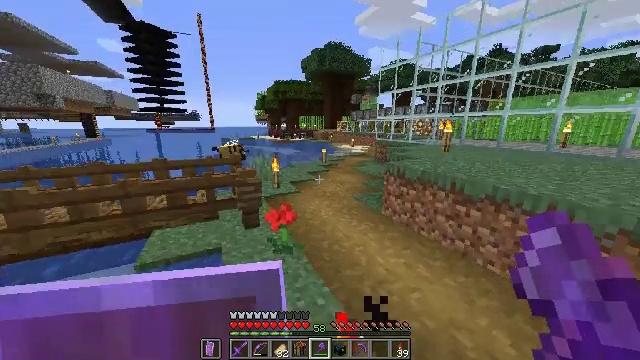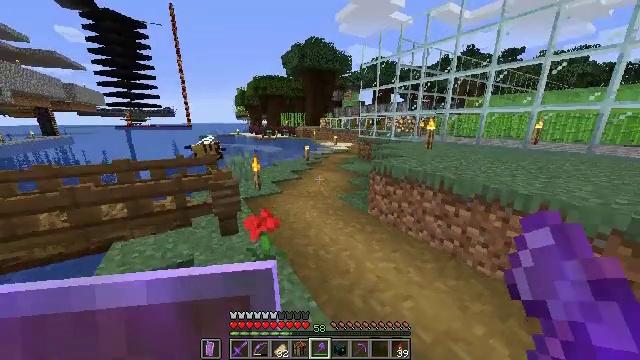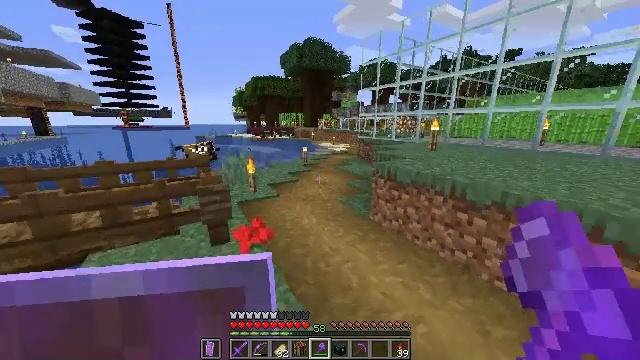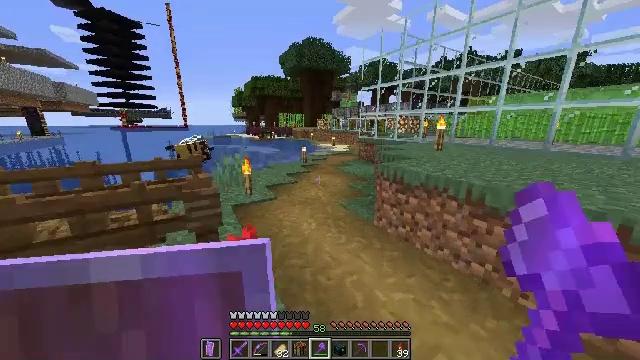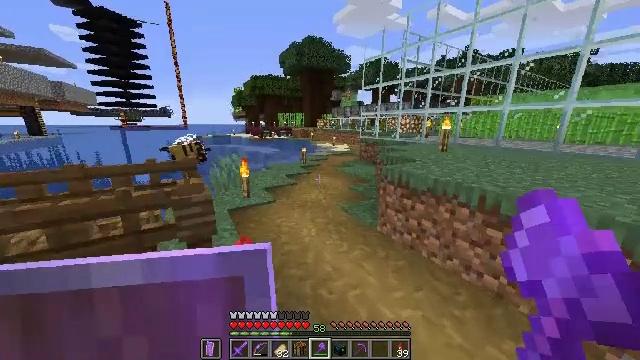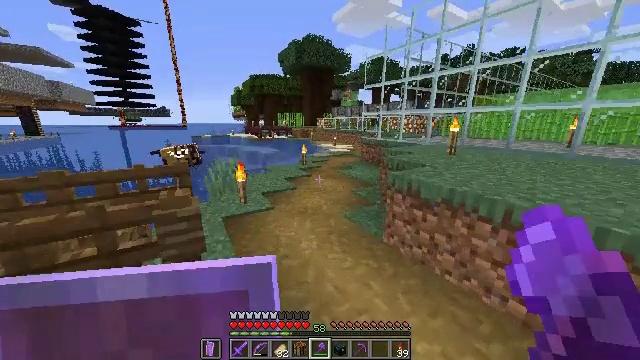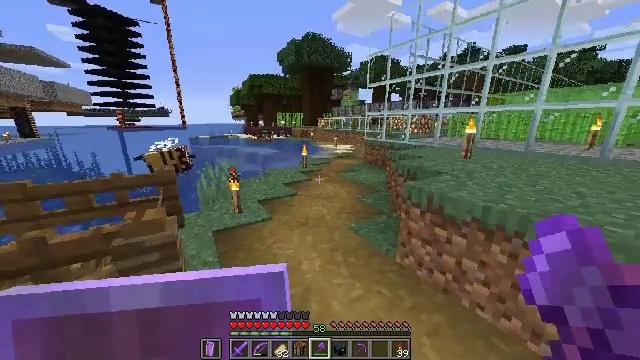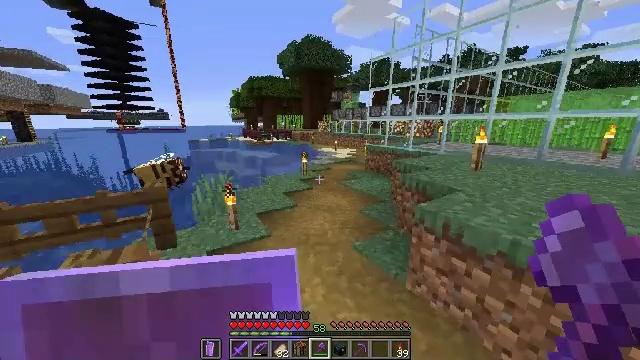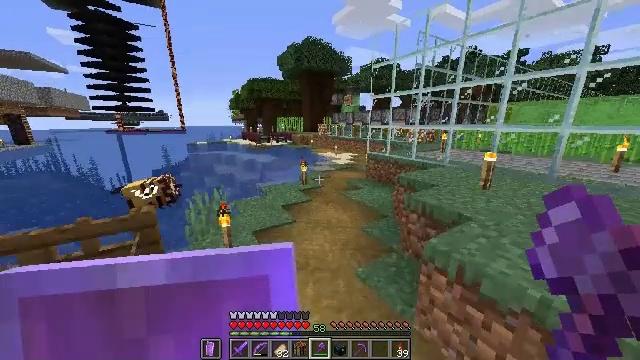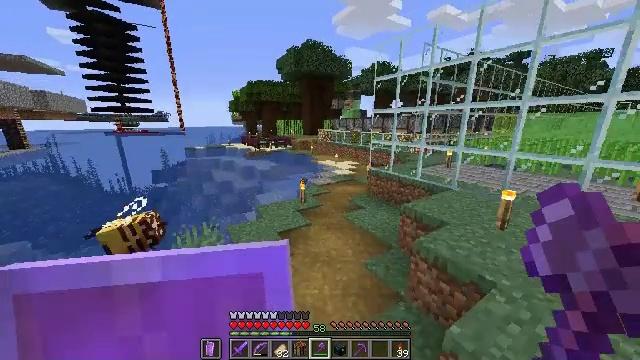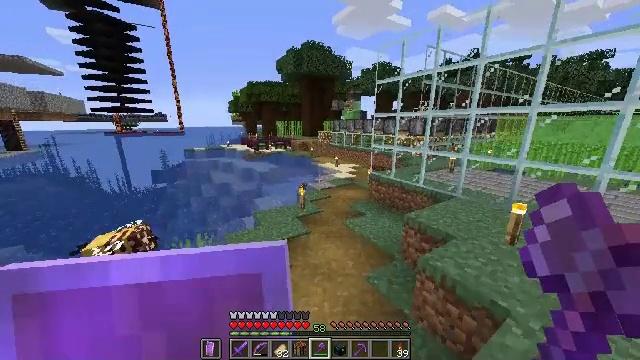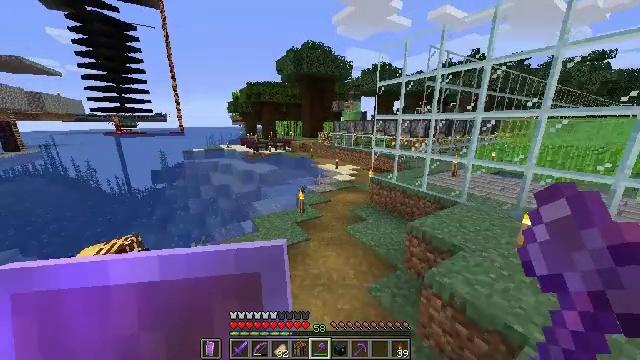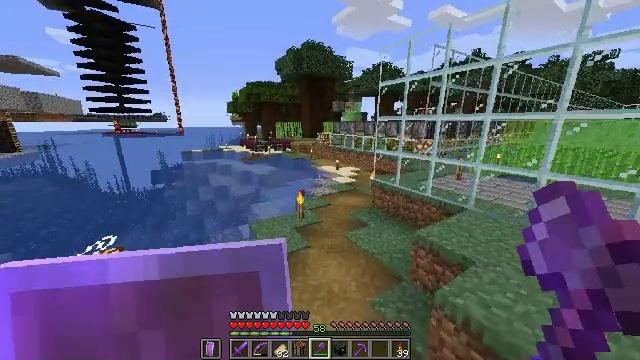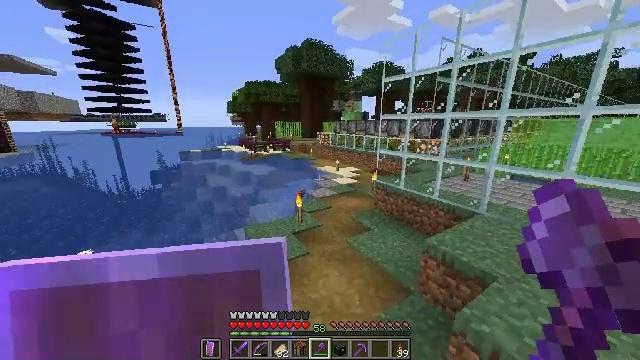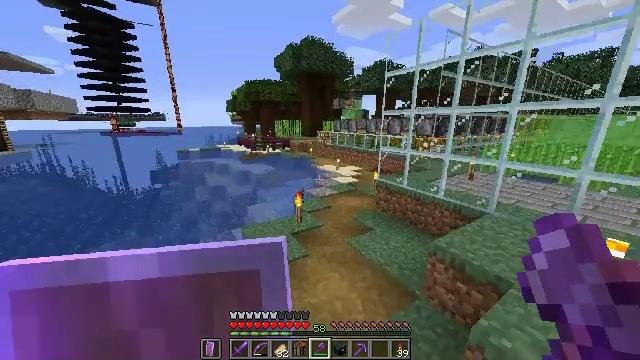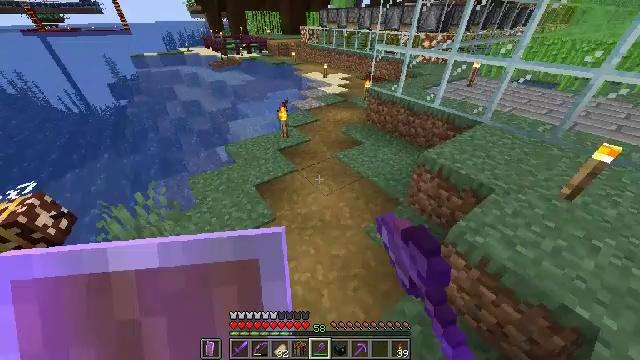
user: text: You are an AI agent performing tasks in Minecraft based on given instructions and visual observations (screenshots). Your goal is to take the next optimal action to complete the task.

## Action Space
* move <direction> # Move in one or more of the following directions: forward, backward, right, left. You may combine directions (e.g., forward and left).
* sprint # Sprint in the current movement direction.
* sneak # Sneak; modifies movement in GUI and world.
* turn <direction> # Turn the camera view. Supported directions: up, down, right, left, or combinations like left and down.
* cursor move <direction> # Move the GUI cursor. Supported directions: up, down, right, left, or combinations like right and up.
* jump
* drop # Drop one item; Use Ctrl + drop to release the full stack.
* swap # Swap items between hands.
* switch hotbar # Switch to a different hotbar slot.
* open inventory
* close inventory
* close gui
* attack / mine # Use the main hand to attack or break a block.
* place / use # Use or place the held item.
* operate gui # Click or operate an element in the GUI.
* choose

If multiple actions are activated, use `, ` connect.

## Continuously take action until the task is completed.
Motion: motion action
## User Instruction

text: Harvest the slime block from the ground.
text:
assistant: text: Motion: move forward, sprint, turn right
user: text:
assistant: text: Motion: move forward, sprint
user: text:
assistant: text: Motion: move forward, sprint
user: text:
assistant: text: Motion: move forward, sprint
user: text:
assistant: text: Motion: move forward, sprint
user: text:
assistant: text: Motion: move forward, sprint
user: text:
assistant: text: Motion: move forward, sprint, jump
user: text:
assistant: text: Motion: move forward, sprint, jump
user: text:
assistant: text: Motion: move forward, sprint, jump
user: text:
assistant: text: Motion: move forward, sprint, jump
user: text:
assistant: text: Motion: move forward, sprint
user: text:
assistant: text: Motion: move forward, sprint
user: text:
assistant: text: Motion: move forward, sprint
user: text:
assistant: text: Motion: move forward, sprint, attack / mine
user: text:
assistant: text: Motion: move forward, sprint, turn right and down, attack / mine
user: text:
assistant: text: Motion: move forward, sprint, turn down, attack / mine
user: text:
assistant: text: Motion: move forward, sprint
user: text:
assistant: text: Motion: move forward, sprint
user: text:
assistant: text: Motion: move forward, sprint
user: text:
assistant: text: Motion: move forward, sprint
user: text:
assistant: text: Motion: move forward, sprint
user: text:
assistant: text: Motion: move forward, sprint
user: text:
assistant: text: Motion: move forward, sprint
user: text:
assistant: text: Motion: move forward, sprint
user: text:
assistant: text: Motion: move forward, sprint, turn right and up
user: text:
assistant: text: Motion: move forward, sprint, turn right and up
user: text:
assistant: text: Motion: move forward, sprint, turn up
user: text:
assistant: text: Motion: move forward, sprint
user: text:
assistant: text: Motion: move forward, sprint
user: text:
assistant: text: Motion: move forward, sprint